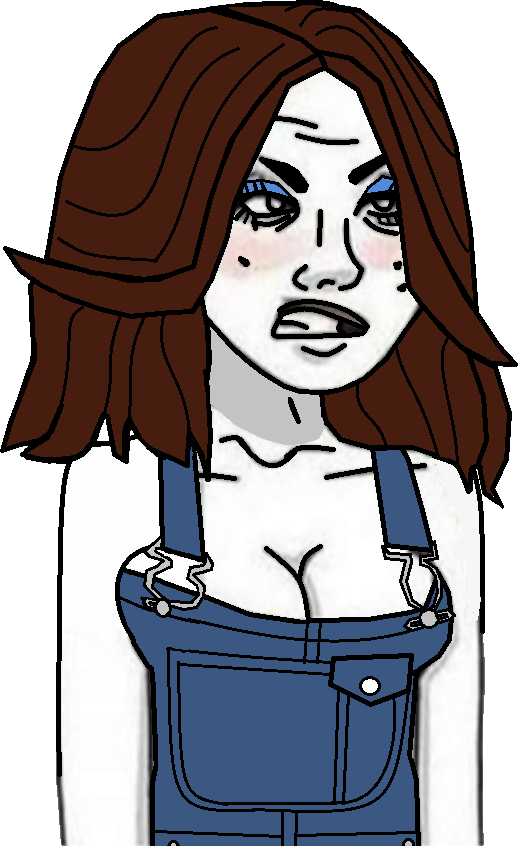
Label: 5_E-Thot